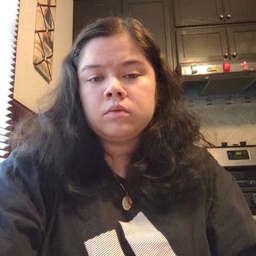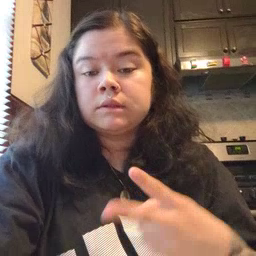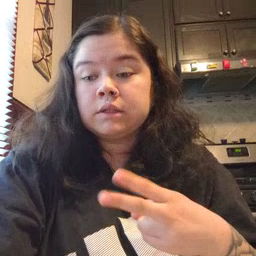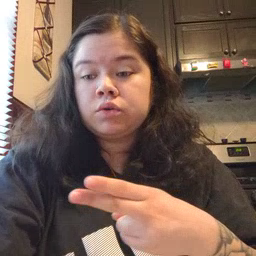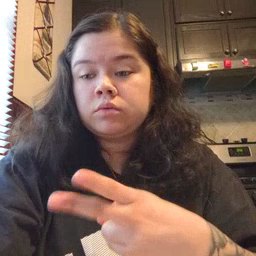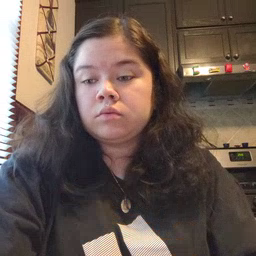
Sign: scissors